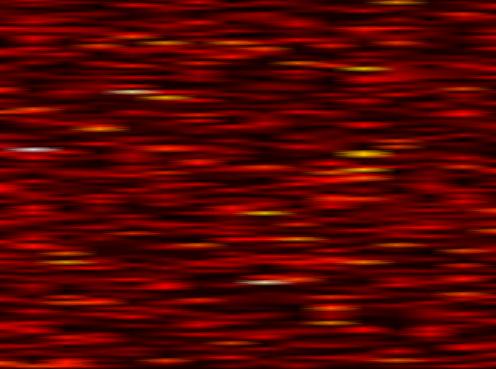
Label: WOLA